Question: I have one NSButton and I want when I pressed it to stay as pressed.

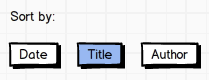
Answer: If those are really NSButtons, then open the xib in Xcode, click on the button, go to the "Attributes" pane, and change the "Type" of the button to "Push On Push Off". That makes it "sticky".